Interaction volume radius: 5 \u00c5
Interaction volume height: 10 \u00c5
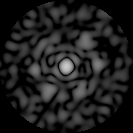
Disorder parameter: 0.6964